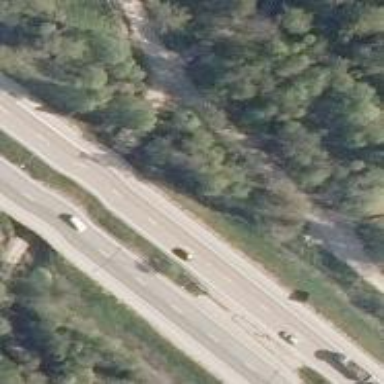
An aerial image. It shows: Asphalt motorway.